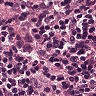
Metastatic tissue present: yes